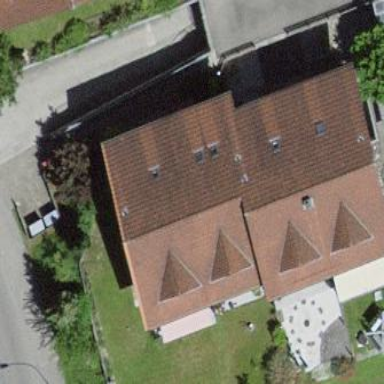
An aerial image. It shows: Gabled terrace building with roof tiles.